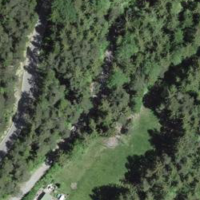
EUNIS habitat code: 43
Species observed at this site:
Neottia nidus-avis